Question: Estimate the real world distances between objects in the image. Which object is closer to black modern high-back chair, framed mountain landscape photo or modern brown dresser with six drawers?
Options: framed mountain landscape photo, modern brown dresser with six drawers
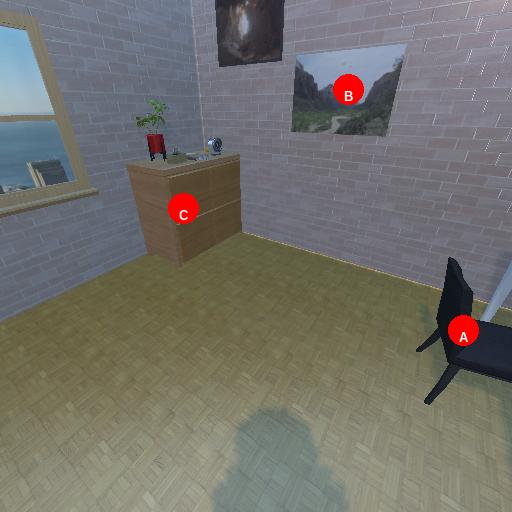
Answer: framed mountain landscape photo